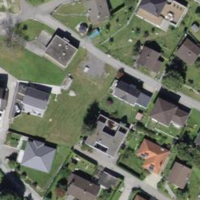
EUNIS habitat code: 55
Species observed at this site:
Maniola jurtina
Porcellio scaber